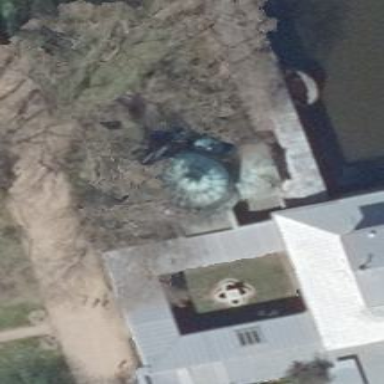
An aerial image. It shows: Historic mausoleum building serving as tomb.